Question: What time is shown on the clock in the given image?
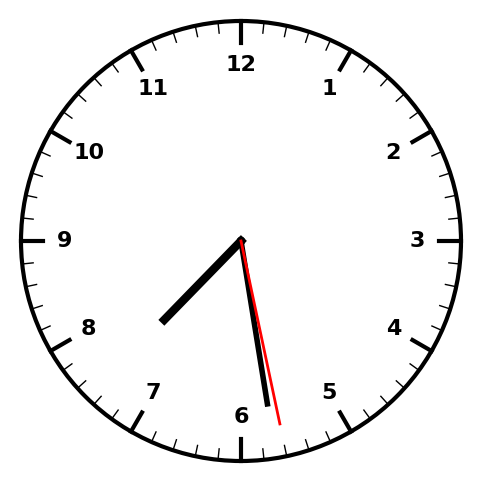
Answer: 07:28:28